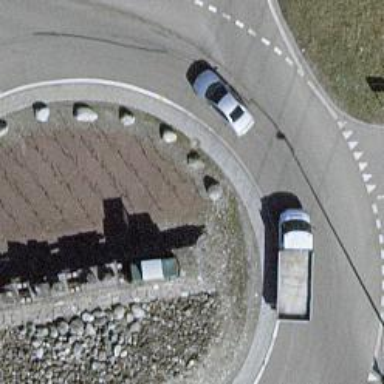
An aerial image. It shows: Block barrier.